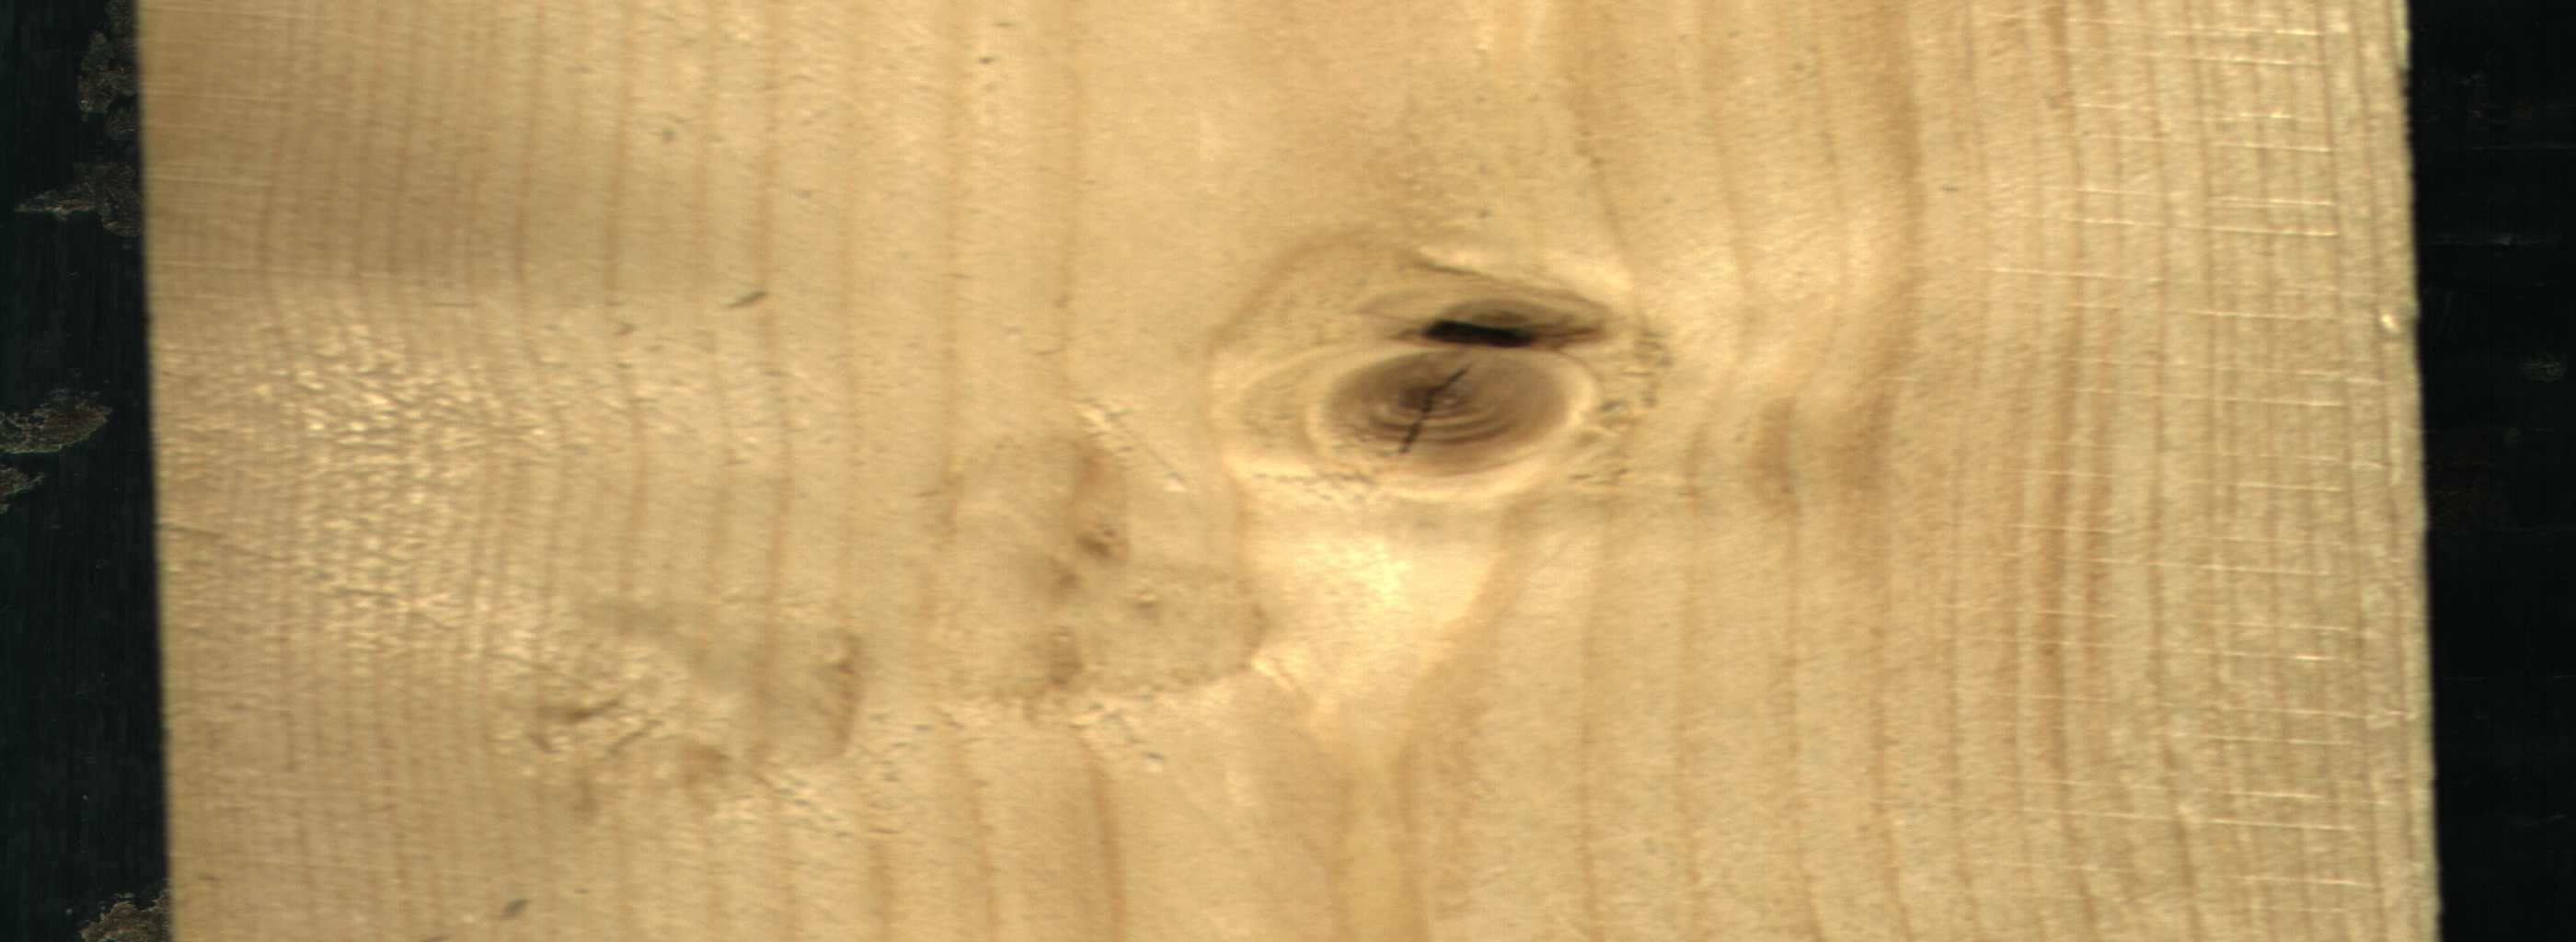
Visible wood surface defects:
knot_with_crack
Dead_Knot